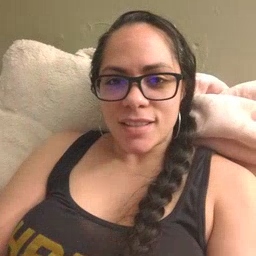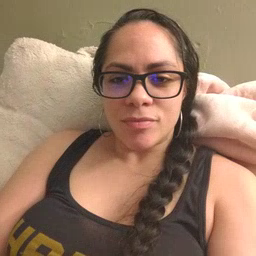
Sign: face